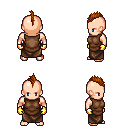
a pixel art fantasy rpg character, male body template, human, light skin, brown tunic, robe skirt, brunette mohawk hairstyle, gold gloves, four views (front, back, left, right), 2x2 character sprite sheet, small pixel art, hard edges, no anti-aliasing